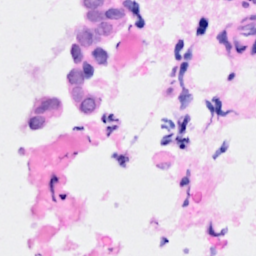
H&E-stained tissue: Breast